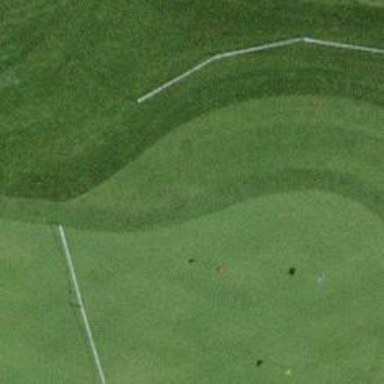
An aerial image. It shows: Golf fairway in the image.